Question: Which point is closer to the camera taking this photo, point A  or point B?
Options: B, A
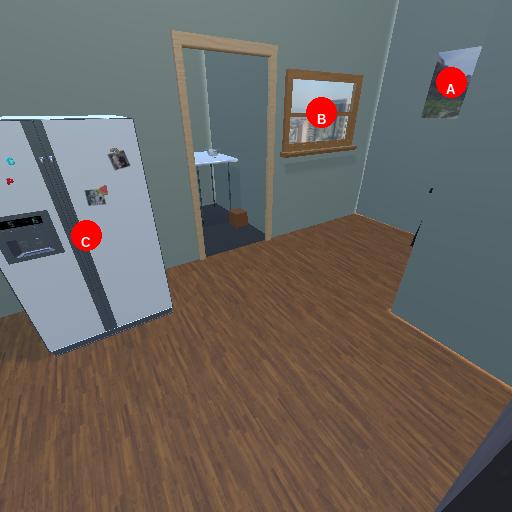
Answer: B